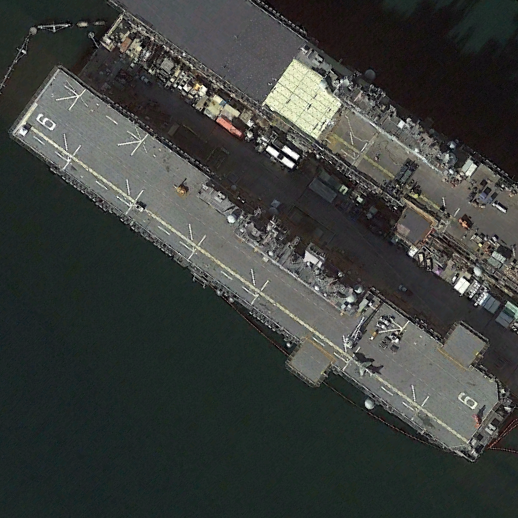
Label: assault